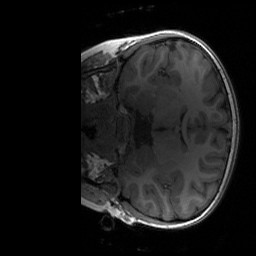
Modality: T1w
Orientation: coronal
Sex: female
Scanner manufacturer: siemens
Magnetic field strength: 3 T
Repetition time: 1.9 s
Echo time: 0.00243 s